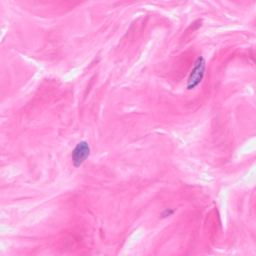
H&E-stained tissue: Breast